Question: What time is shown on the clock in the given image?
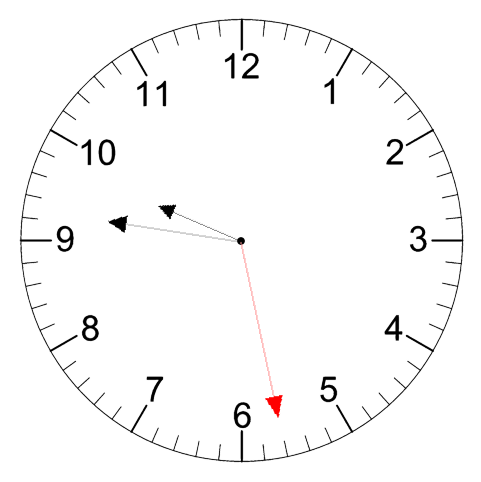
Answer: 09:46:28